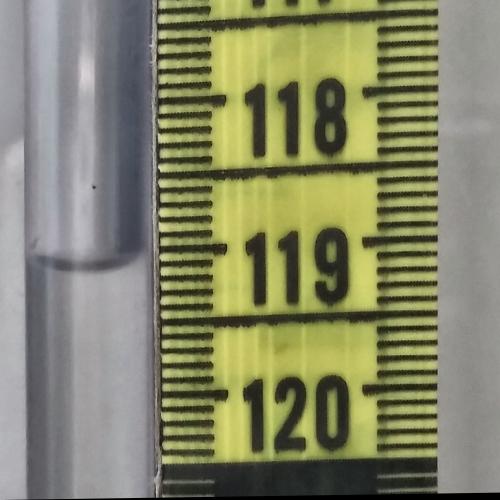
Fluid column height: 119.1 cm